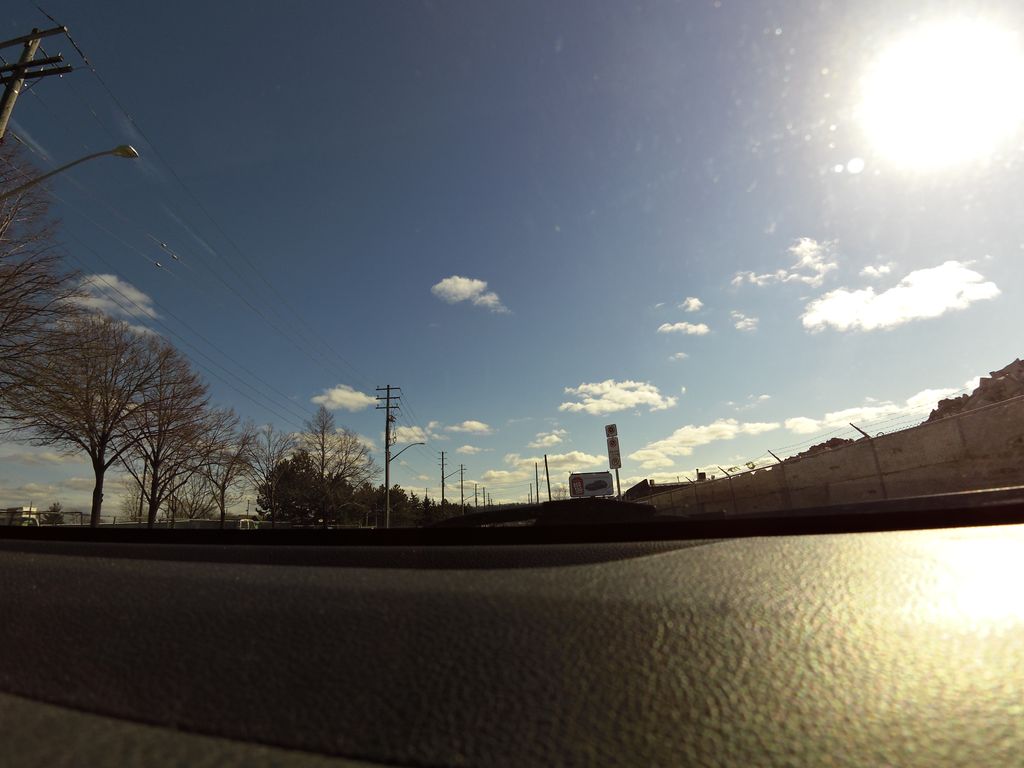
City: hamilton